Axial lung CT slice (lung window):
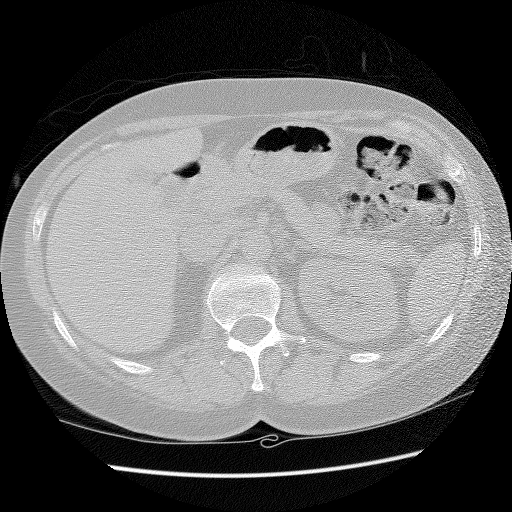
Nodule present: no